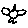
Label: bird